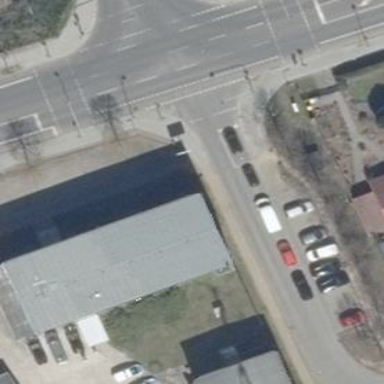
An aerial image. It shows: Police building.